Field crop: tomato
Growth stage: 1
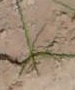
Species: cyperus